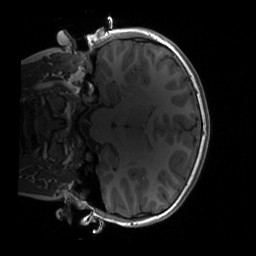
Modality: T1w
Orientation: coronal
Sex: male
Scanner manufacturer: siemens
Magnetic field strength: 3 T
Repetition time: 1.9 s
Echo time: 0.00243 s